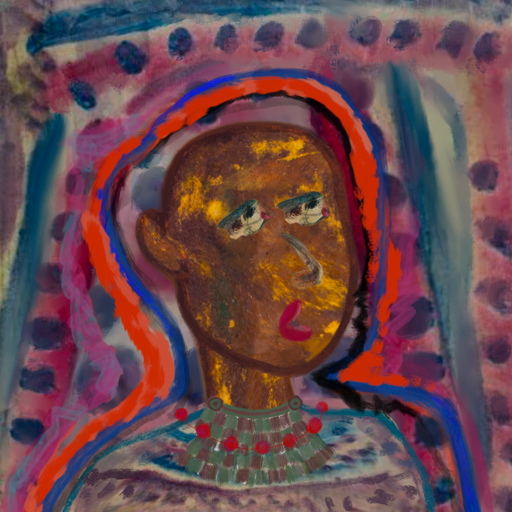
Background: HillGirl, Head And Neck Side: Comrade, Face Side: Pipe, Bust: HillGirl, Hair Side: Experience, Head Accessory: Blank, Second Necklace: After_Raid, Necklace: Irani_3, Baby: Blank